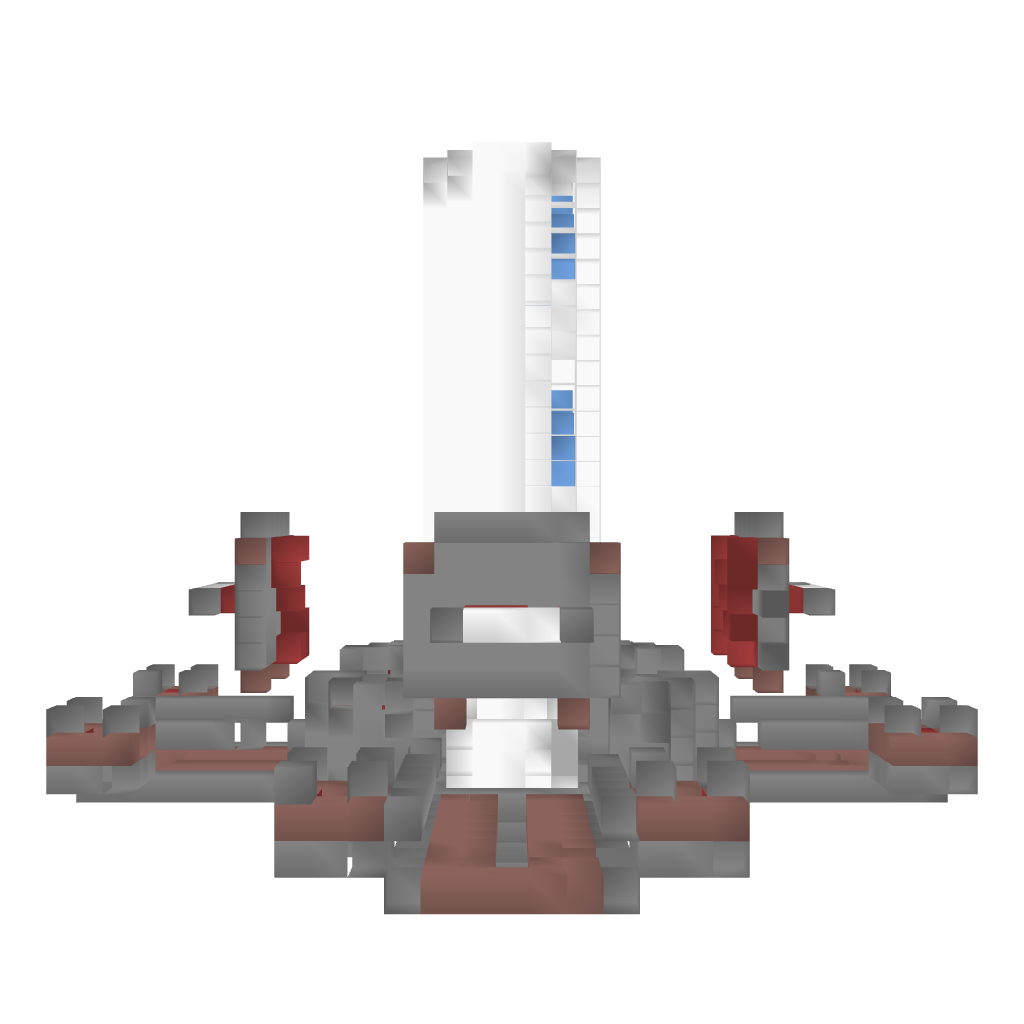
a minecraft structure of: Server spawn #1 bad low quality